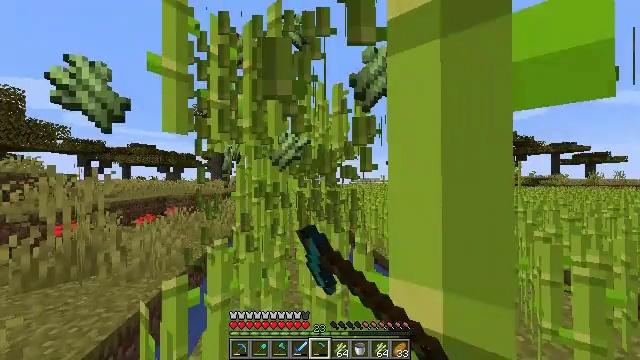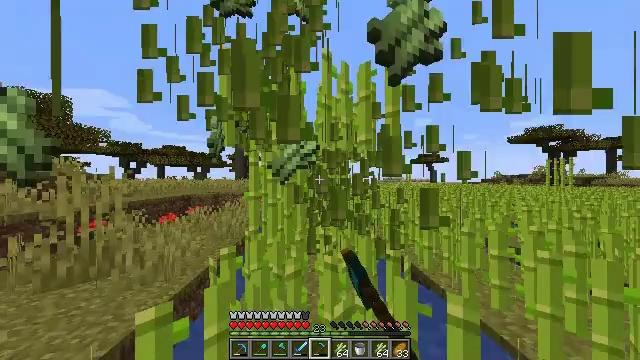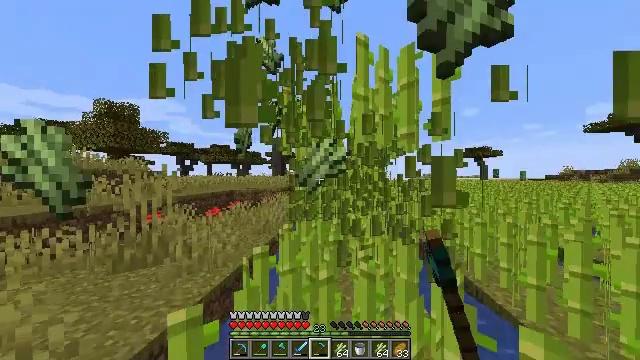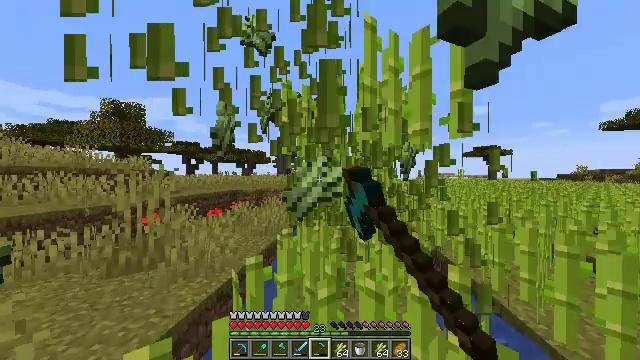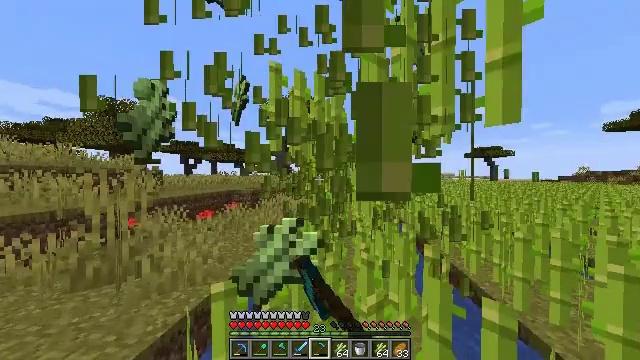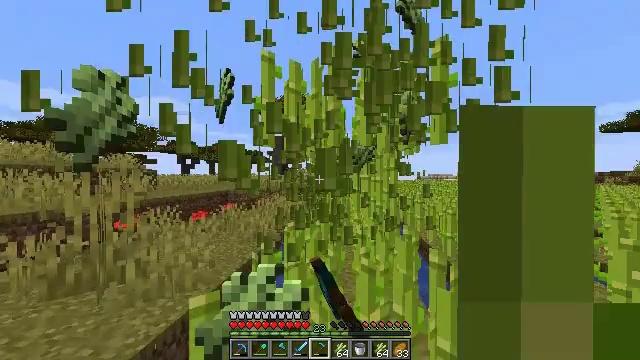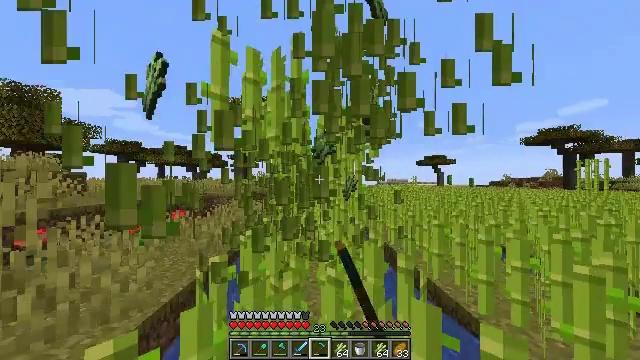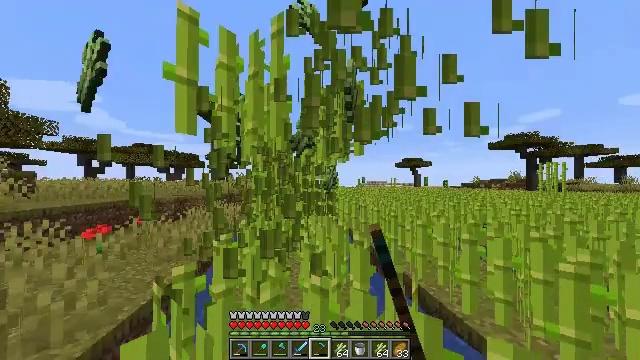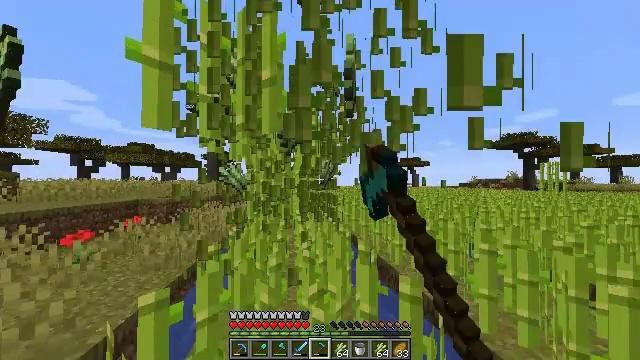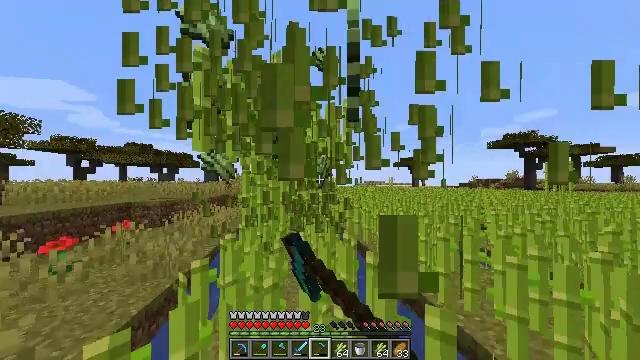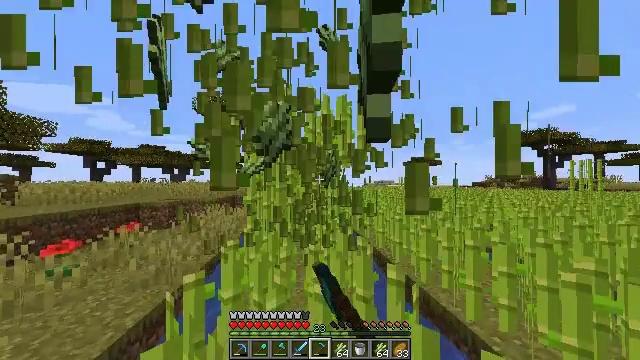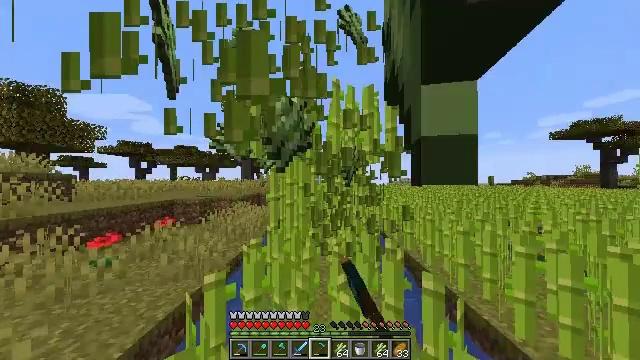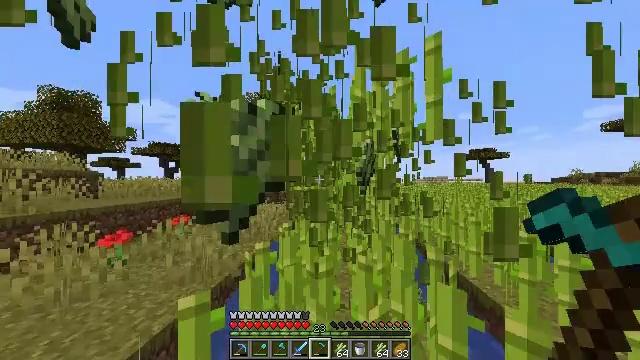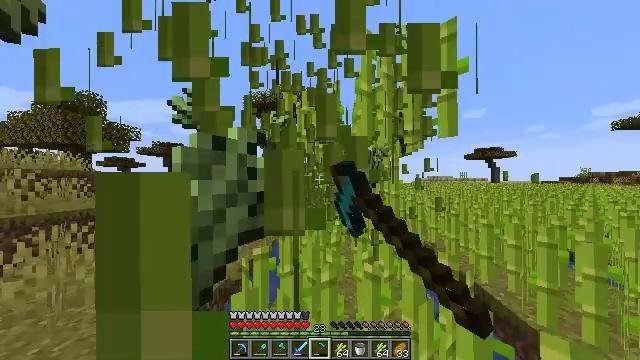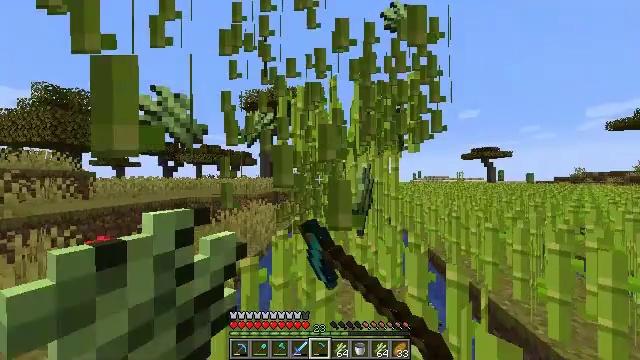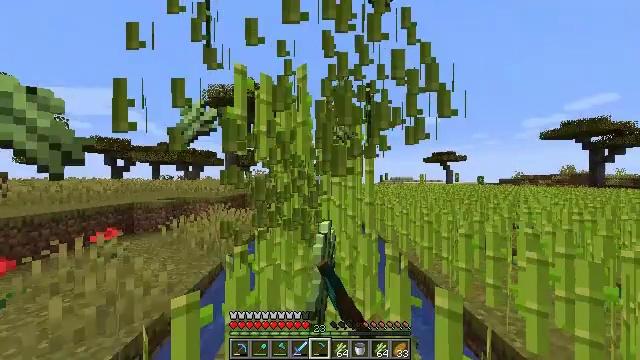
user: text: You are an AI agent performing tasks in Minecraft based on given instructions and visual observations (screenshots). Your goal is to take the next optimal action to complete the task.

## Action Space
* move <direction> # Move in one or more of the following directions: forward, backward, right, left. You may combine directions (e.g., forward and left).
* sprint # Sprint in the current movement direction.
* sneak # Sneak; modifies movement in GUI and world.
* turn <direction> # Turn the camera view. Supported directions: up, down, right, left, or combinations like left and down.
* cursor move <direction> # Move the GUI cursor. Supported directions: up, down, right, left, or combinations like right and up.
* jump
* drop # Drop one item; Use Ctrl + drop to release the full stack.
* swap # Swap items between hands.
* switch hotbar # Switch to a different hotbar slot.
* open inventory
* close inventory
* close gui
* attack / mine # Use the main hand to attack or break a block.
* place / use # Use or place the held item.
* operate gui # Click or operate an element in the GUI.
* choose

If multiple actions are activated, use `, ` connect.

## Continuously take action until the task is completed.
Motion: motion action
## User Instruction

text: Gather sugar cane for crafting.
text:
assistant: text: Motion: move forward, sprint, turn left, attack / mine
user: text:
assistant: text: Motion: move forward, sprint, turn left, attack / mine
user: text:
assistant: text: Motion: move forward, sprint, turn left, attack / mine
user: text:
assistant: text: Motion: move forward, sprint, attack / mine
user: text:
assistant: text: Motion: move forward, sprint, attack / mine
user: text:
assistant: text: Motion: move forward, sprint, turn right and up, attack / mine
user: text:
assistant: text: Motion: move forward, sprint, turn right, attack / mine
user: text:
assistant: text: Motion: move forward, sprint, attack / mine
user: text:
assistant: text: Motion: move forward, sprint, attack / mine
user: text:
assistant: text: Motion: move forward, sprint, turn left, attack / mine
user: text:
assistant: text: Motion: move forward, sprint, turn left, attack / mine
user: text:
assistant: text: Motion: move forward, sprint, turn left, attack / mine
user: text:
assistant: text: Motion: move forward, sprint, attack / mine
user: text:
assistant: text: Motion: move forward, sprint, attack / mine
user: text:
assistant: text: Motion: move forward, sprint, turn right, attack / mine
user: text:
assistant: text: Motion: move forward, sprint, turn right, attack / mine
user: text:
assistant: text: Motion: move forward, sprint, attack / mine
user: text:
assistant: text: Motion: move forward, sprint, turn left, attack / mine
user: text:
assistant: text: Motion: move forward, sprint, turn left, attack / mine
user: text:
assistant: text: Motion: move forward, sprint, turn left, attack / mine
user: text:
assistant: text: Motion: move forward, sprint, turn left, attack / mine
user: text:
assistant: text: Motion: move forward, sprint, attack / mine
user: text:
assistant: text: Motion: move forward, sprint, turn right, attack / mine
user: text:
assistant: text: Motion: move forward, sprint, turn right and up, attack / mine
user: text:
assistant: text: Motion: move forward, sprint, attack / mine
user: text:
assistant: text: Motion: move forward, sprint, attack / mine
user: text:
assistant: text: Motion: move forward, sprint, attack / mine
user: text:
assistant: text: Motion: move forward, sprint, turn left, attack / mine
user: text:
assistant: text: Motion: move forward, sprint, turn left, attack / mine
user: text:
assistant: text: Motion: move forward, sprint, attack / mine